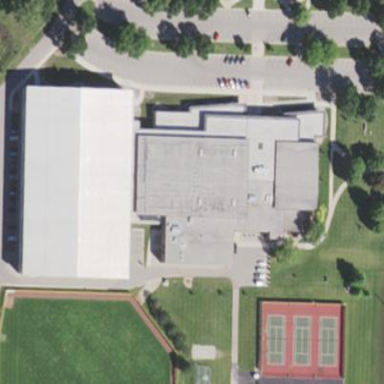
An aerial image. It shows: University building located within sports center.